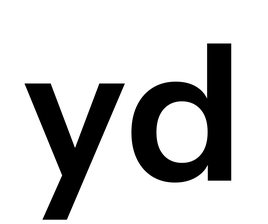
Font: InstrumentSans_SemiBold